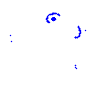
Particle: pion